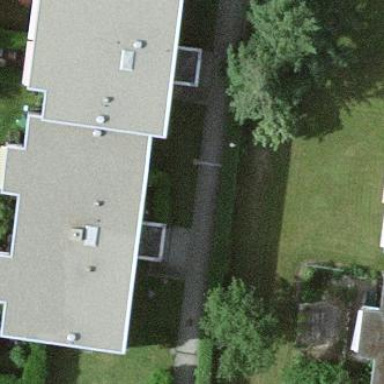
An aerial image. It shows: Flat-roofed apartment building.